Field crop: maize
Growth stage: 2
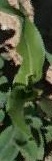
Species: maize